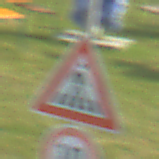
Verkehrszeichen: FussgaengerueberwegLinks
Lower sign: Geschwindigkeit10
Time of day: MorningAfternoon
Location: Outdoor (Suburban)
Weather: PartlyCloudy
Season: NotSpecified
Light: Natural